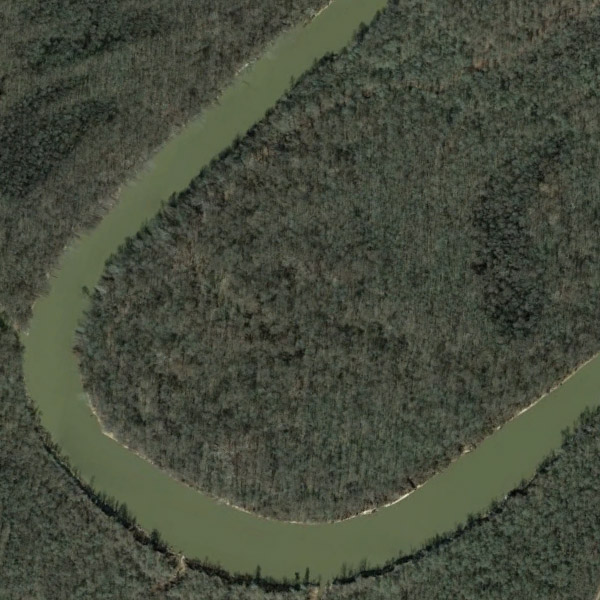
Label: River